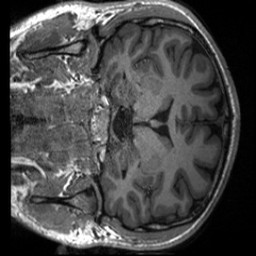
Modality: T1w
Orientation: coronal
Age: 22
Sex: male
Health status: healthy
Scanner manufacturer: siemens
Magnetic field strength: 3 T
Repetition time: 2 s
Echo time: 0.00232 s